Question: react-native my avd manager dead
when runing my react-native app task dead

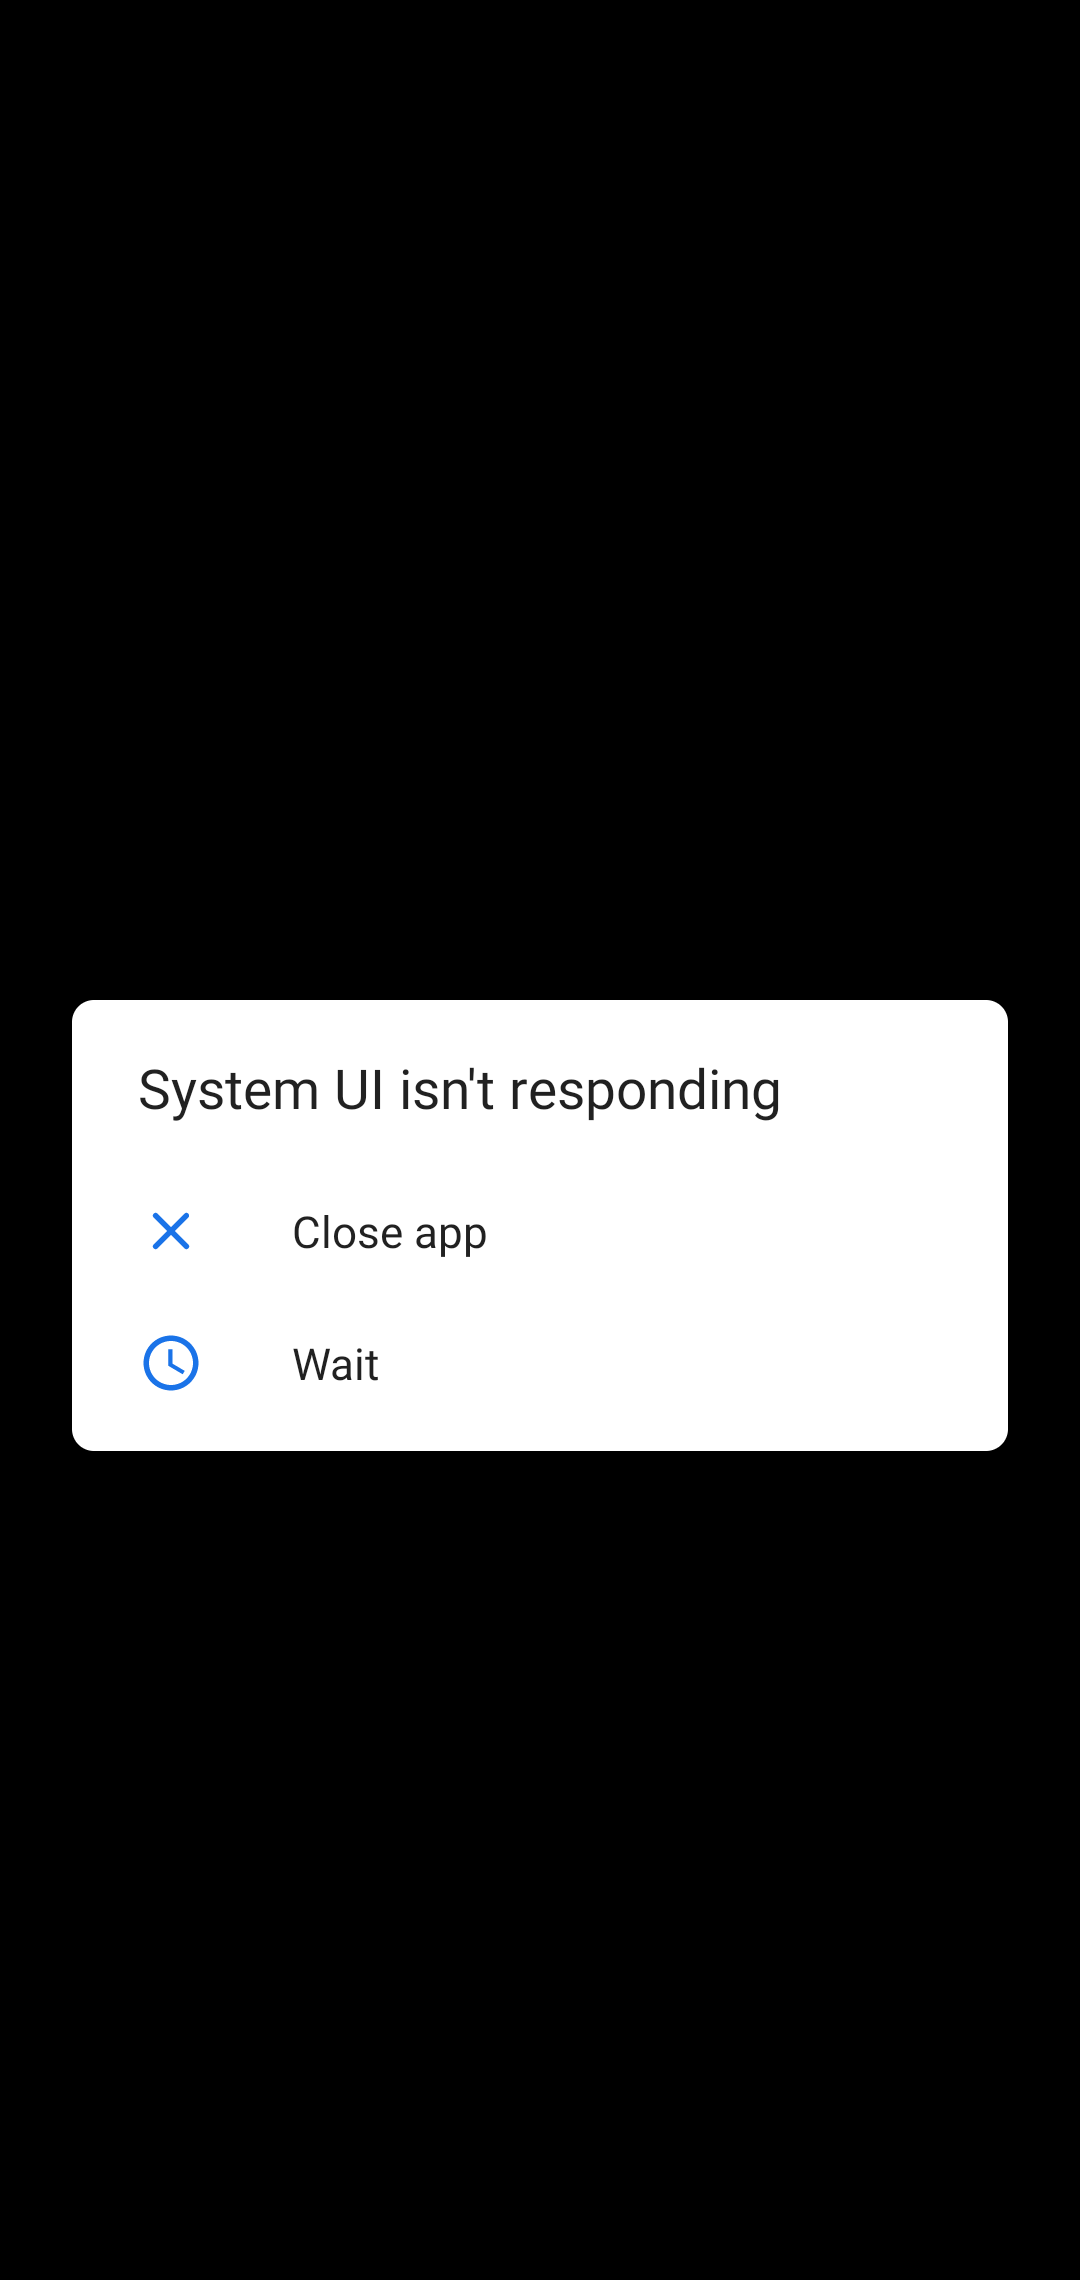
Answer: You should delete your avd device and reinstall play store icon device like in photo.
<URL>